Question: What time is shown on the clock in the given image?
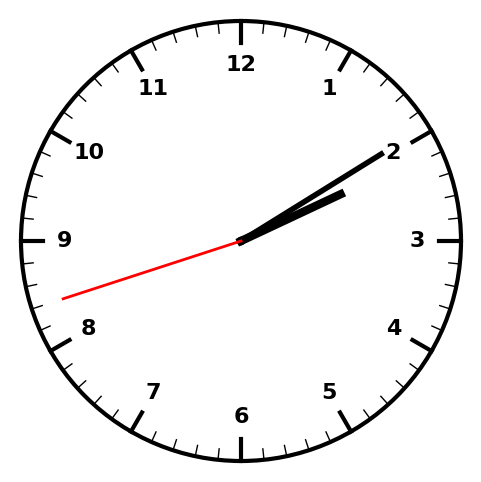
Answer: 02:09:42